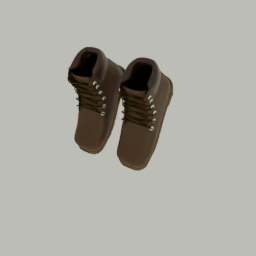
Label: people